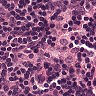
Metastatic tissue present: no